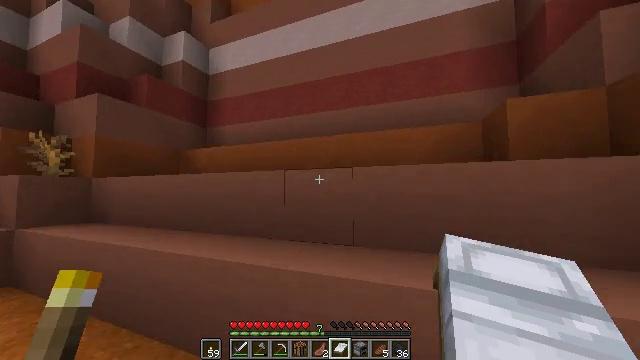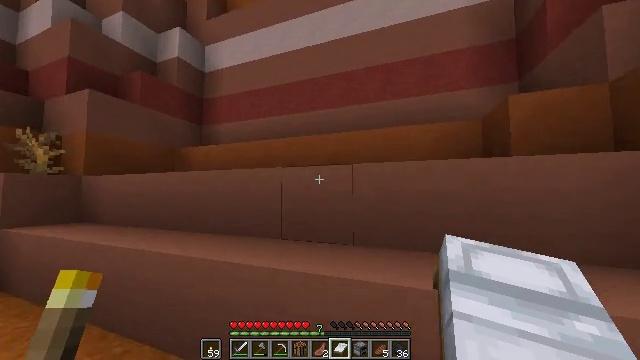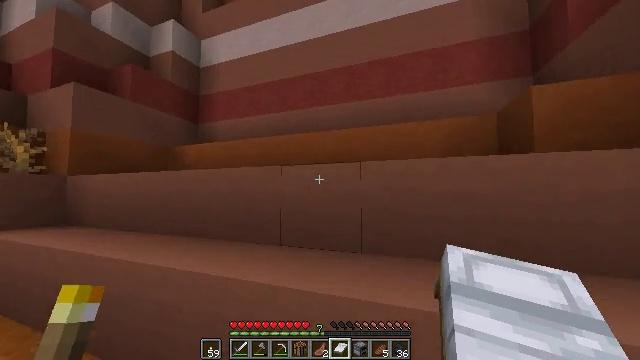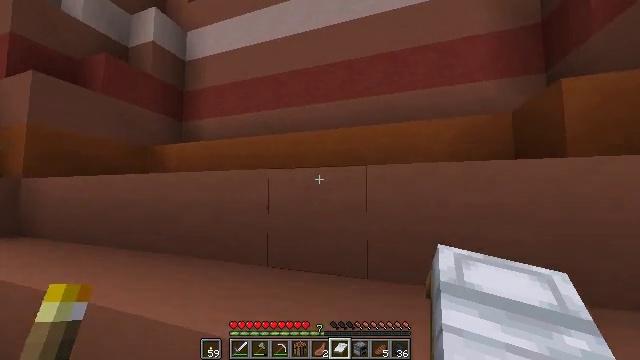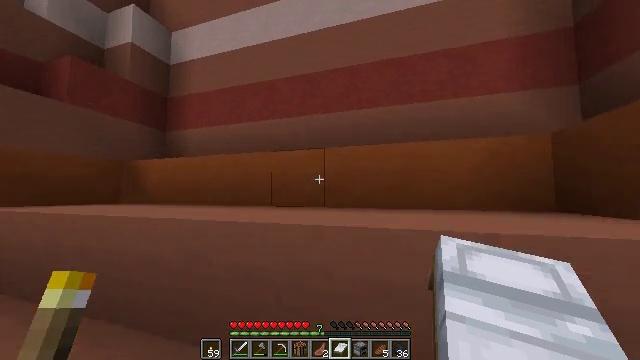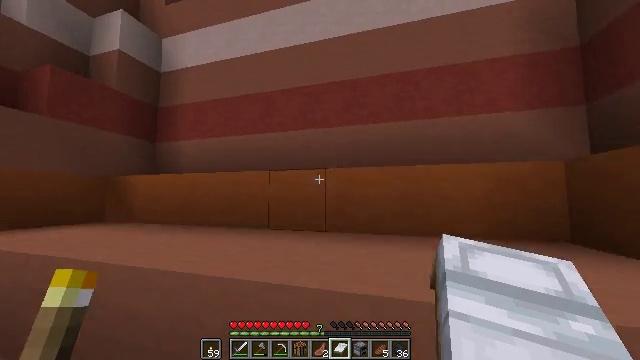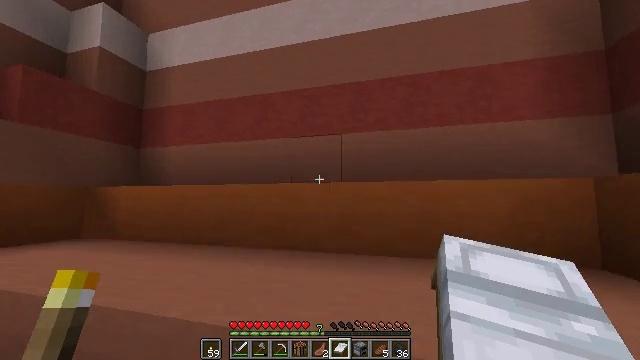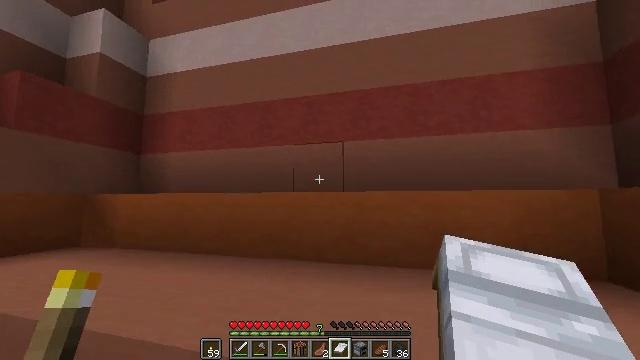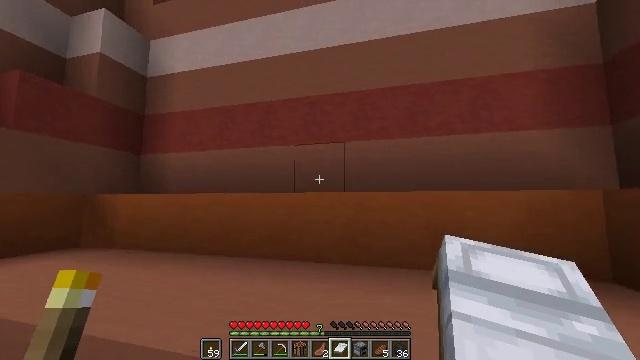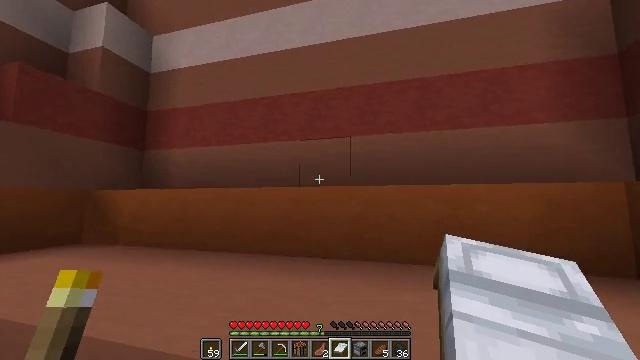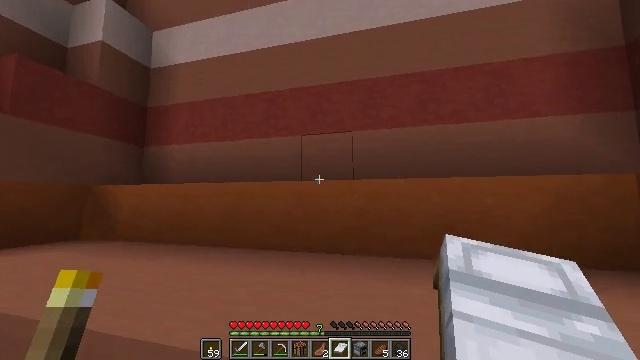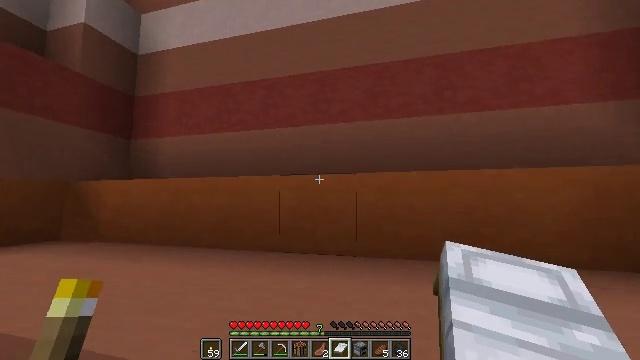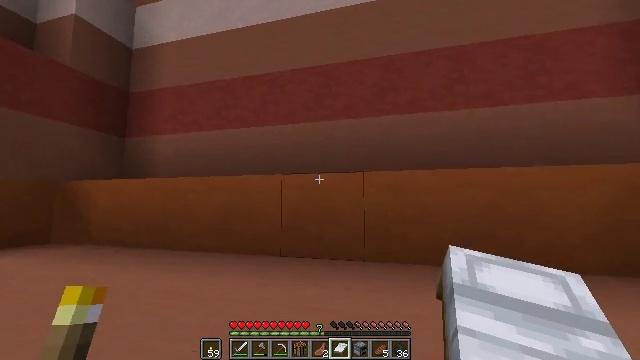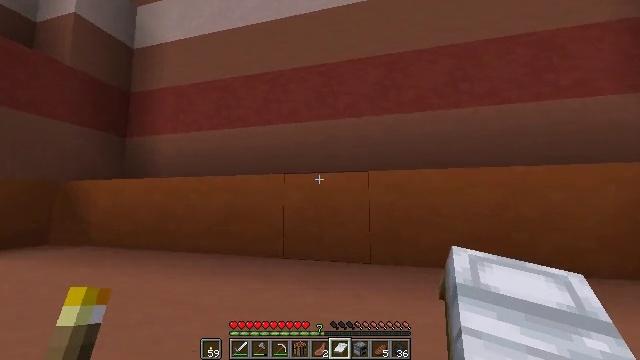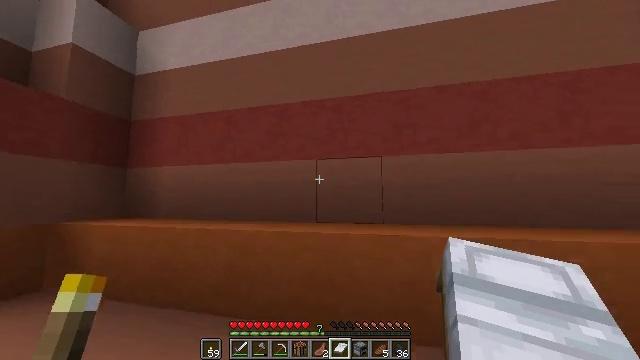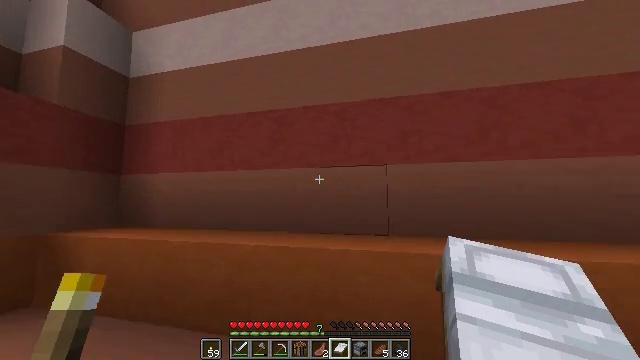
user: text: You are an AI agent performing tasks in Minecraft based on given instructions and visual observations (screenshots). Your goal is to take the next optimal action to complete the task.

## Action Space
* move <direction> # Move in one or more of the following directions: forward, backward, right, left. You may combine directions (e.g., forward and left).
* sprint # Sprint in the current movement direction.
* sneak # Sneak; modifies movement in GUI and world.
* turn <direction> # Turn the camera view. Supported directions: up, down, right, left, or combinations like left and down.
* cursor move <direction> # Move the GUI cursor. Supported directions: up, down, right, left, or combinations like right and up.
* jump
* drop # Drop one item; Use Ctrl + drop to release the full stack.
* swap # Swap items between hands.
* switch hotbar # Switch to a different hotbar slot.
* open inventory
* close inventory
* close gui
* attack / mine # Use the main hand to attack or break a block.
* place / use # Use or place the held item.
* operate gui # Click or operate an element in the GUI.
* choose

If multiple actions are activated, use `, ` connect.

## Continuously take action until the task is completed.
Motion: motion action
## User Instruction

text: Attack the terracotta block to obtain it.
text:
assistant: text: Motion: move forward, sprint, jump
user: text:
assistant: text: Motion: move forward, sprint, jump
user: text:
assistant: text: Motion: move forward, sprint, turn right, jump
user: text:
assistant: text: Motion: move forward, sprint, jump
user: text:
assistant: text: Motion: move forward, sprint, turn right, jump
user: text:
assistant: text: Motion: move forward, sprint, jump
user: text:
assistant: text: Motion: move forward, sprint, jump
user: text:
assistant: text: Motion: move forward, sprint, jump
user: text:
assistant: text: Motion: move forward, sprint, jump
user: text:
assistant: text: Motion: move forward, sprint, jump
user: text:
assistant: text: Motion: move forward, sprint, jump
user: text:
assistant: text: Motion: move forward, sprint, jump
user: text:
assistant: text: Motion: move forward, sprint, jump
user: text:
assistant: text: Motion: move forward, sprint, jump
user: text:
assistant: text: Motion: move forward, sprint, jump
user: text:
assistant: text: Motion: move forward, sprint, jump
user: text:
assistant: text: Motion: move forward, sprint, jump
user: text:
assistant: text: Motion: move forward, sprint, turn left, jump
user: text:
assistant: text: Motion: move forward, sprint, turn left, jump
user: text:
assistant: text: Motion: move forward, sprint, jump
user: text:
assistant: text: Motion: move forward, sprint, jump
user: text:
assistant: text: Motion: move forward, sprint, turn left, jump
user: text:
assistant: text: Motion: move forward, sprint, turn left, jump
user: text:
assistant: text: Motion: move forward, sprint, turn left, jump
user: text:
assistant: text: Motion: move forward, sprint, turn left, jump
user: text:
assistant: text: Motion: move forward, sprint, turn left, jump
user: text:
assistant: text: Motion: move forward, sprint, turn left, jump
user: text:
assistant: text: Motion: move forward, sprint, turn left, jump
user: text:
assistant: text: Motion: move forward, sprint, turn left, jump
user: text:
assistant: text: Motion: move forward, sprint, turn left, jump